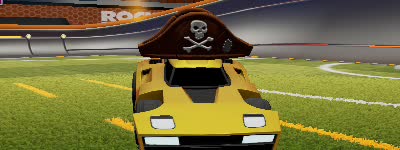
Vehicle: breakout